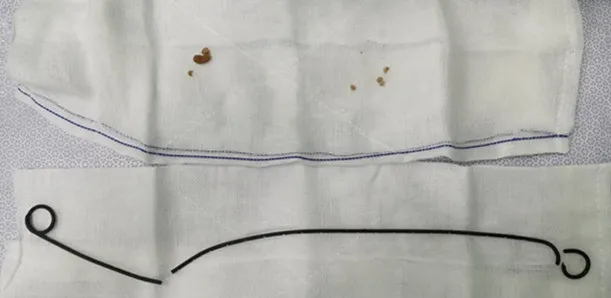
the segment of the ureteral stent obtained after the surgery; it is broken into three parts.
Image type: radiology (x_ray)